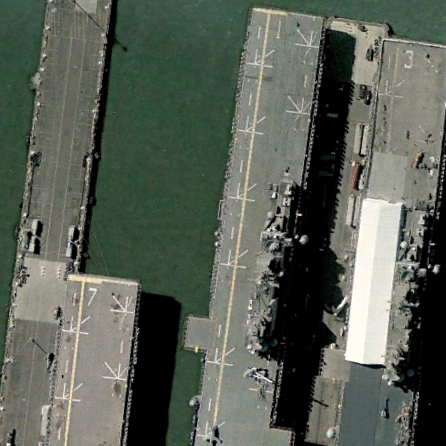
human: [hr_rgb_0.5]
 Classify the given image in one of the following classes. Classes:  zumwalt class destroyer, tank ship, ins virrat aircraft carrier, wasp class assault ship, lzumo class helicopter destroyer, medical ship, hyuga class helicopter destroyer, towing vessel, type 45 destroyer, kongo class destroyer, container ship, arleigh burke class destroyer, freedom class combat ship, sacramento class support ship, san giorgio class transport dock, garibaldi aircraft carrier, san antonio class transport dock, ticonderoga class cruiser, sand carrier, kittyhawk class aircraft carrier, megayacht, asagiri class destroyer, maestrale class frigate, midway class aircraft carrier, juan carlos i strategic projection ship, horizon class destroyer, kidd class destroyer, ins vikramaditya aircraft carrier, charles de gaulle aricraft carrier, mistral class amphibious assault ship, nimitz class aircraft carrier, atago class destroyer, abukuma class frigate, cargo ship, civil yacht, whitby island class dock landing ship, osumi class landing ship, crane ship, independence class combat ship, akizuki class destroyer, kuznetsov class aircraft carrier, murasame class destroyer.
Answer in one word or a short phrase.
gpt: Wasp class assault ship